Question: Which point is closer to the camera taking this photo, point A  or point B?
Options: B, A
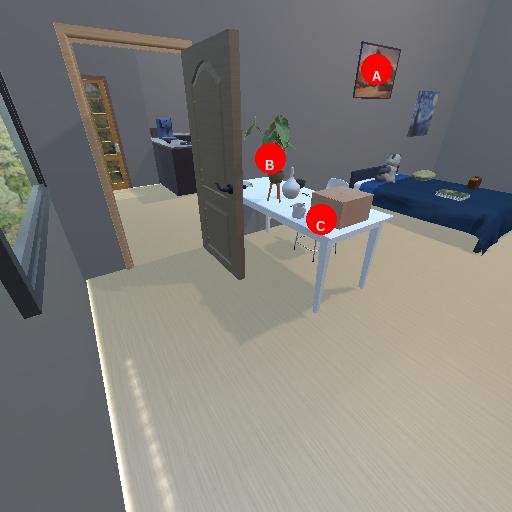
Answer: B